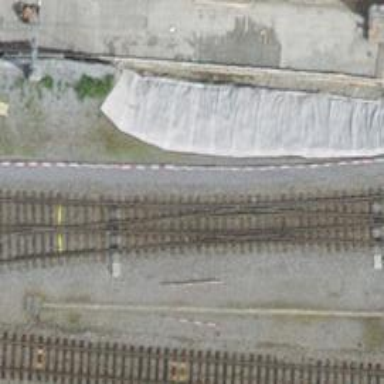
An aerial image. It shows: Railway switch.